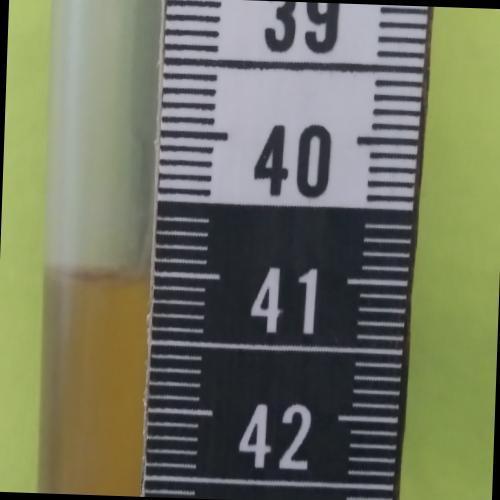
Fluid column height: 41.0 cm